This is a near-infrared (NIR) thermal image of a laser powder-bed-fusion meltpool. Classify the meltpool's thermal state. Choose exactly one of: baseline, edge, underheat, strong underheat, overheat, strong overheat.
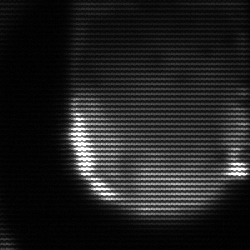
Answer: edge